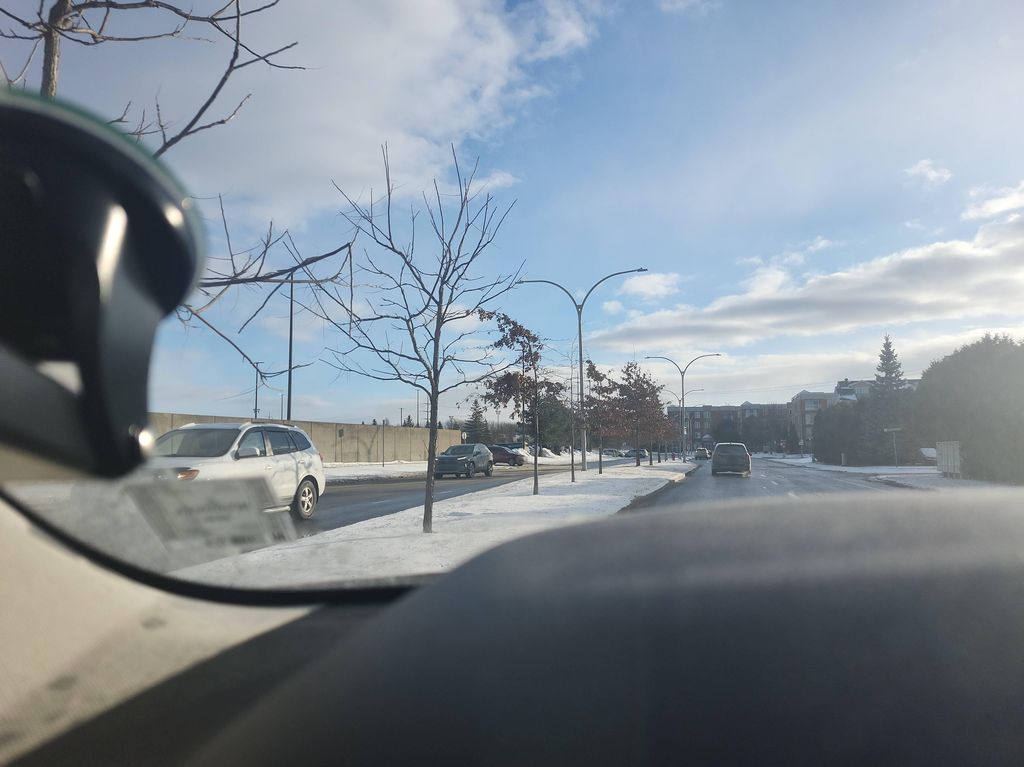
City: montreal